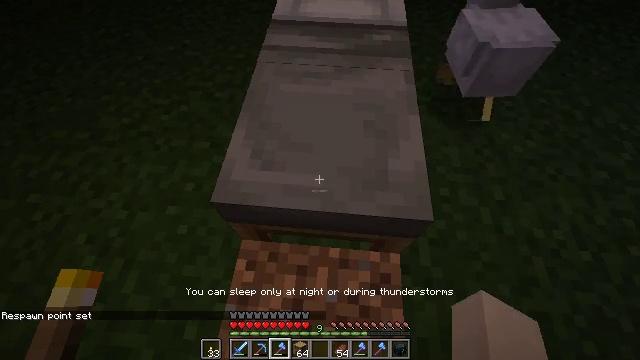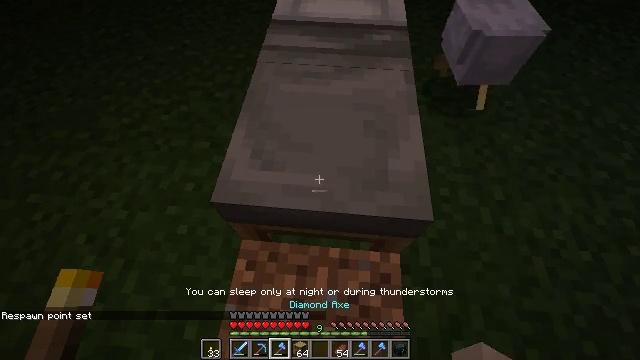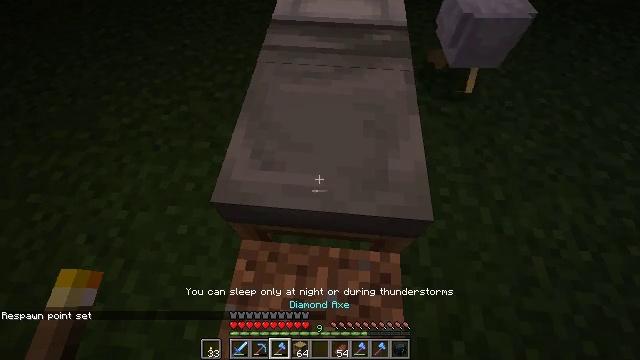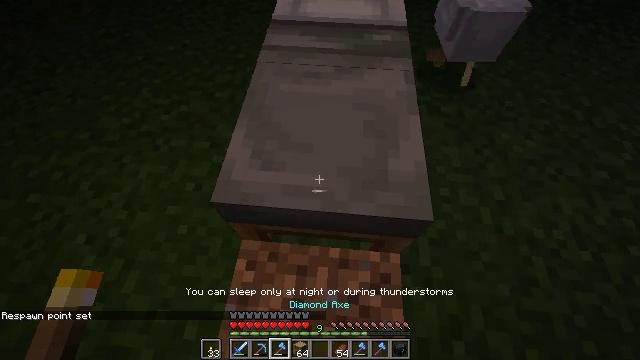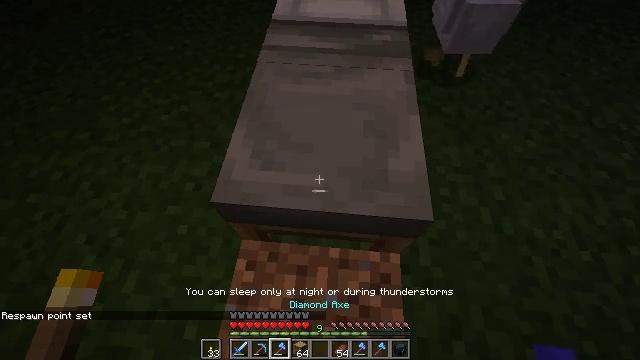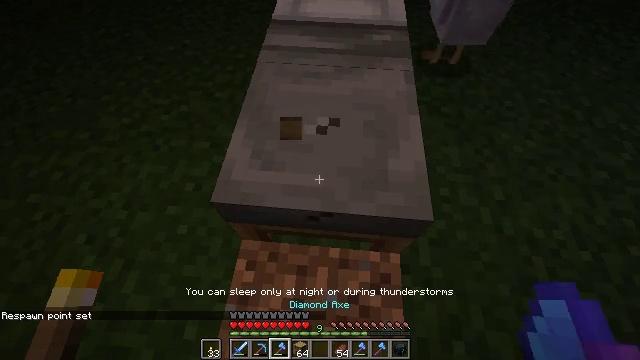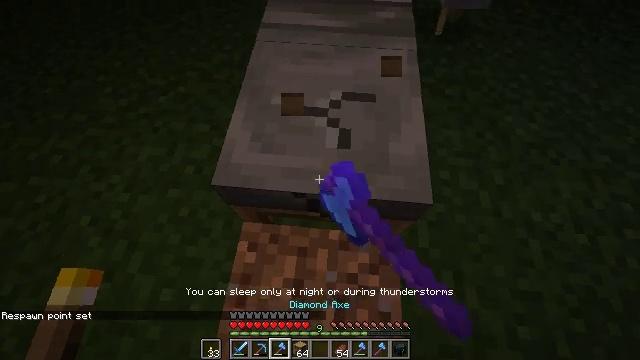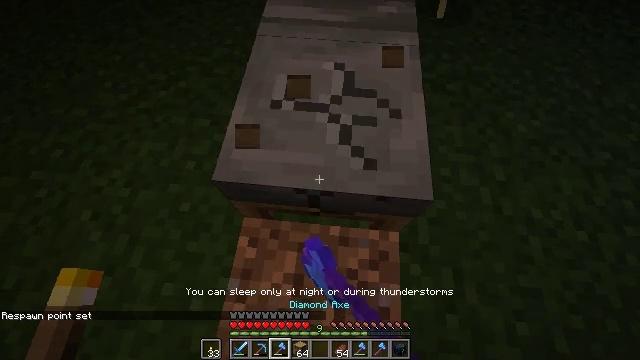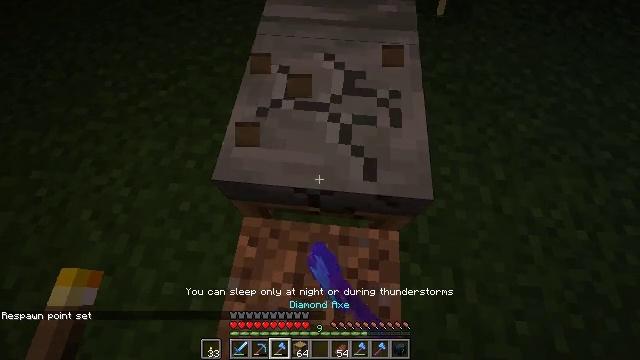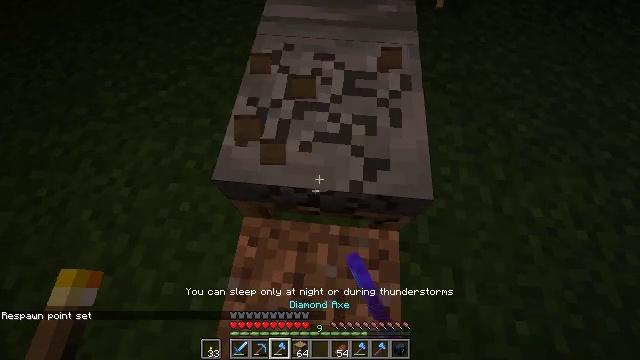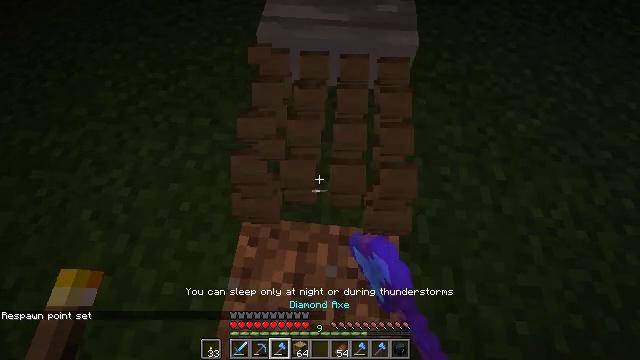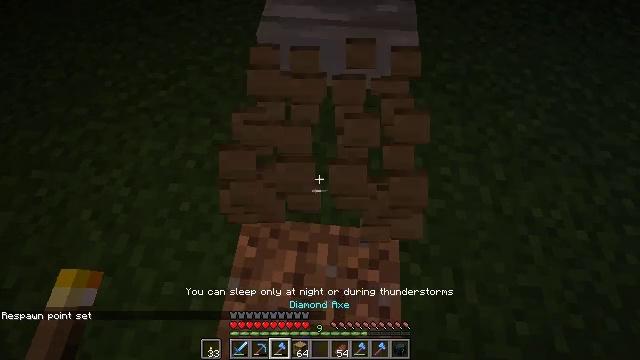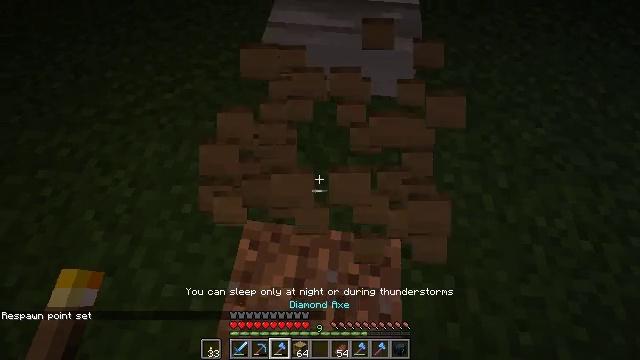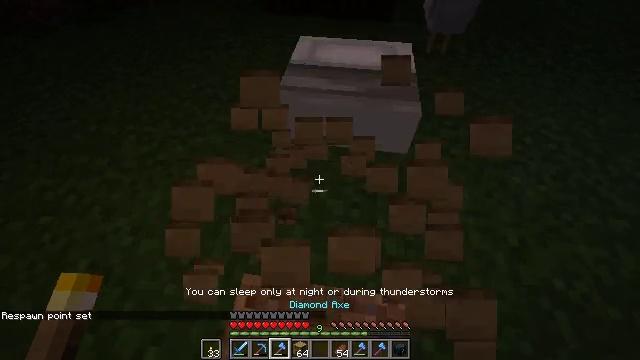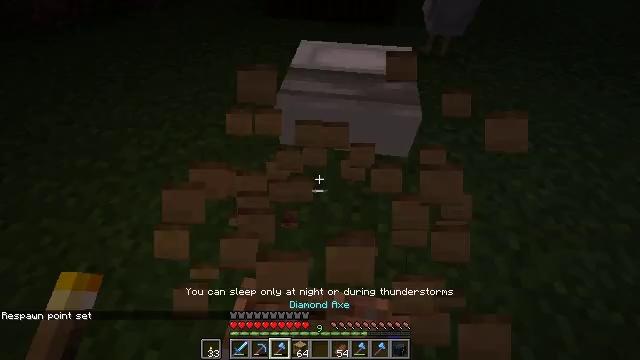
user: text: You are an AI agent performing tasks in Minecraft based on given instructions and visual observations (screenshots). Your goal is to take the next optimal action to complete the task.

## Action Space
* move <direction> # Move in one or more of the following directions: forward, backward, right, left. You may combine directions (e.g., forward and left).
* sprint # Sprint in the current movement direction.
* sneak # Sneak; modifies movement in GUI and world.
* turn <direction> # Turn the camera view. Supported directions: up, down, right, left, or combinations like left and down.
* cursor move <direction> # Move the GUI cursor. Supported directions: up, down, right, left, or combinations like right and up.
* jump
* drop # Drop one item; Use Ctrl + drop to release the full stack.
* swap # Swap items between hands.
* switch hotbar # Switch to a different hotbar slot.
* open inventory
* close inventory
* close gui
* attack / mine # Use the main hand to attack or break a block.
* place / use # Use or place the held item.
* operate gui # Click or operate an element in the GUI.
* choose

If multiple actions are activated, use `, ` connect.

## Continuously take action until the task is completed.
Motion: motion action
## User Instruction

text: Attack the light gray bed to collect it.
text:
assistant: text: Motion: switch to hotbar 3
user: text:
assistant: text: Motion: switch to hotbar 3
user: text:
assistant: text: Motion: no_op
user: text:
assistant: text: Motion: no_op
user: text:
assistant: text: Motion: attack / mine
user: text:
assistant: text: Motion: turn down, attack / mine
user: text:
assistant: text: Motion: attack / mine
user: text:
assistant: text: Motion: attack / mine
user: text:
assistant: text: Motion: attack / mine
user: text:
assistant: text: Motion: attack / mine
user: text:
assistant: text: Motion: attack / mine
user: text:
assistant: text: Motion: turn left and up
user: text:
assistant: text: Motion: turn left and up
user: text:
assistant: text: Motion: no_op
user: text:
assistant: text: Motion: no_op